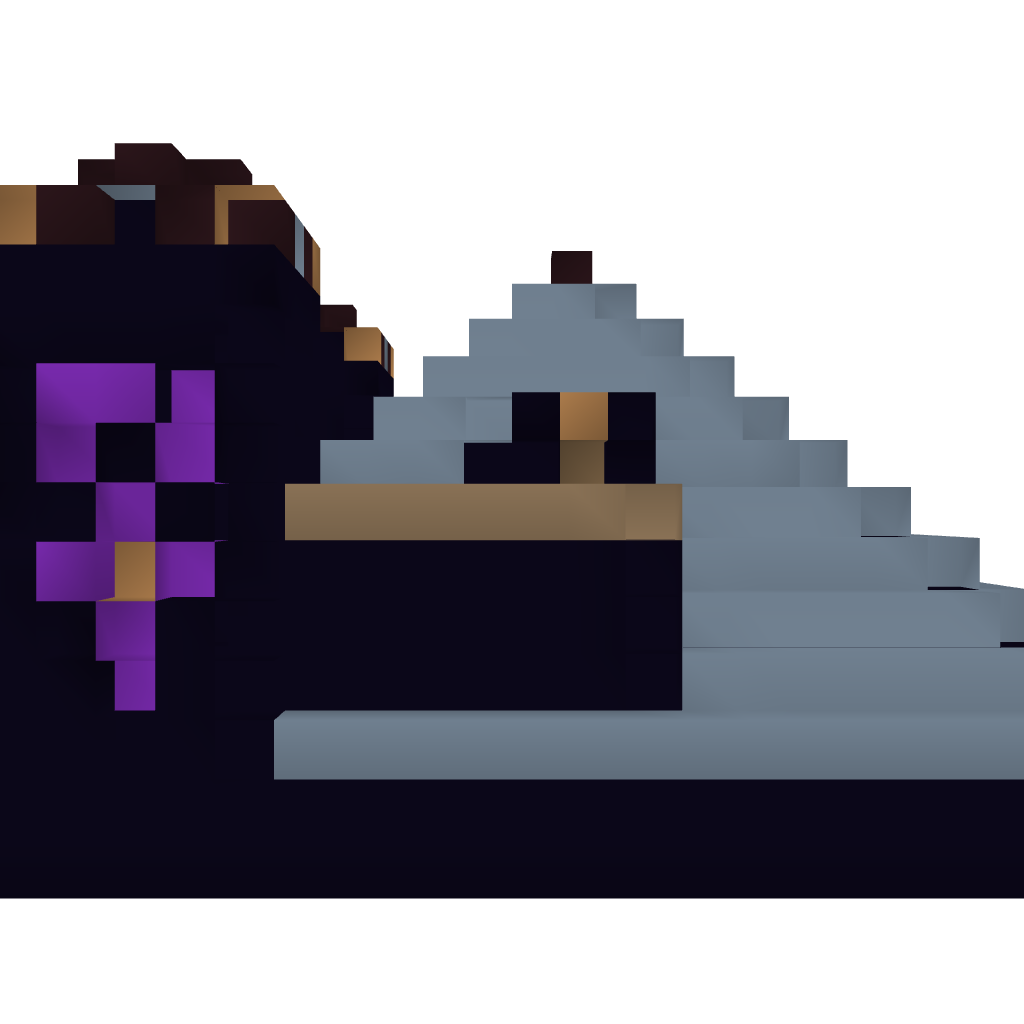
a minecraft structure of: Crypt House